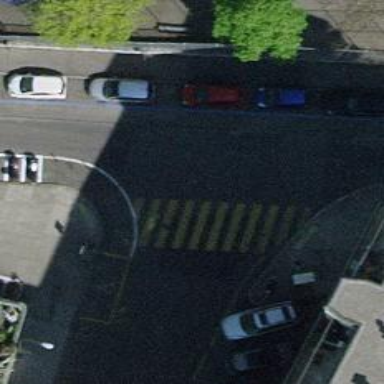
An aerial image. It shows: Marked crossing with zebra stripes on the road.